Here is the raw acceleration-versus-time signal recorded on a bearing housing. Determine the bearing's health state. Answer with exactly one of: normal, inner_race, outer_race, ball.
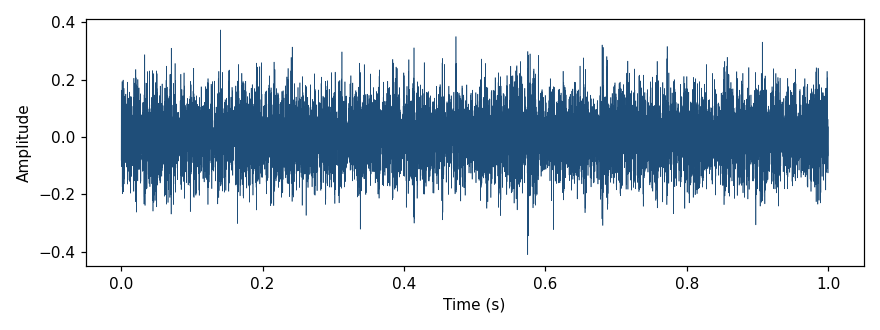
Answer: outer_race